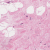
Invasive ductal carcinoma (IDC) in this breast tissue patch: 0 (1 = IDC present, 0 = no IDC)